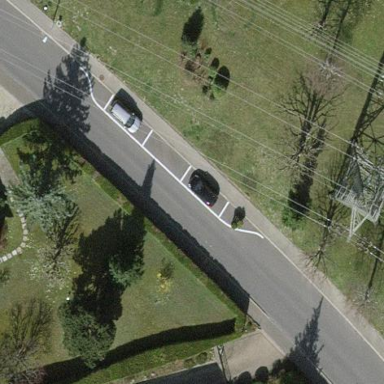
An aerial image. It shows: Parking lane area.